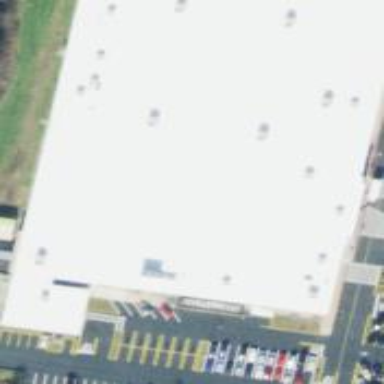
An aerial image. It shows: Flat roofed retail building that is supermarket.